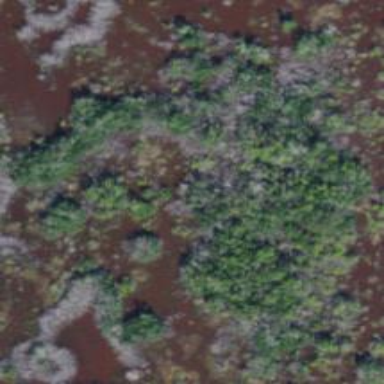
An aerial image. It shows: Mangrove wetland with plant community known as Mangrove Swamp.